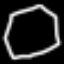
Label: octagon